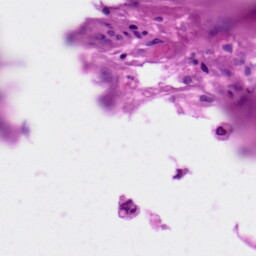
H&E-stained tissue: Skin